You are looking at the raw vibration waveform of a rotating shaft. Classify the rotor condition as one of: normal, misalignment, unbalance, looseness.
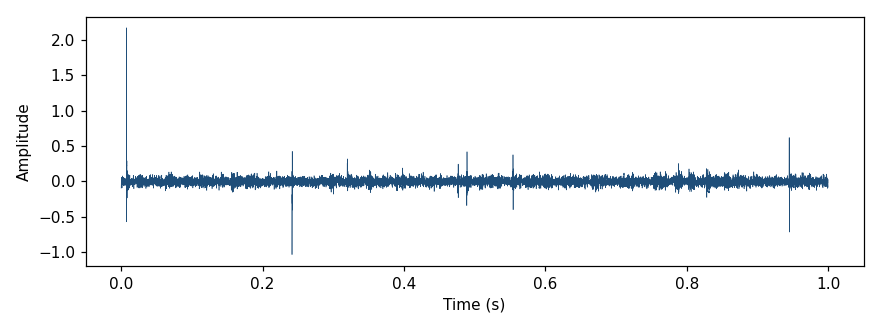
Answer: misalignment